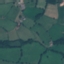
Label: Pasture